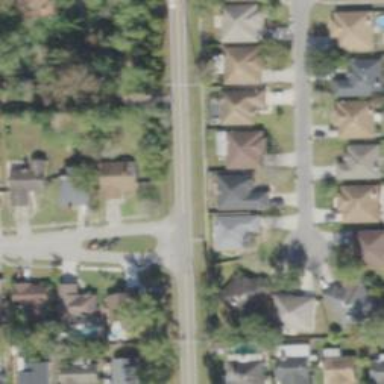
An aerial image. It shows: Residential road.